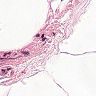
Metastatic tissue present: no